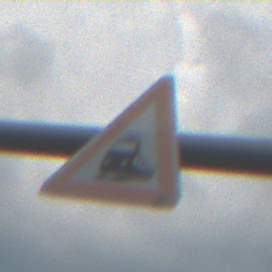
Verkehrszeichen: Bahnuebergang
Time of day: MorningAfternoon
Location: Outdoor (Nature)
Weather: PartlyCloudy
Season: NotSpecified
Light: Natural